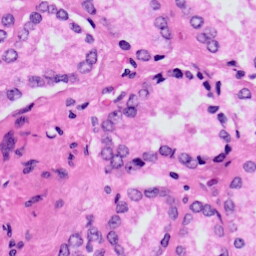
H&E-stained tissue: Prostate